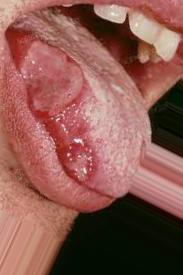
Condition: Mouth Ulcer